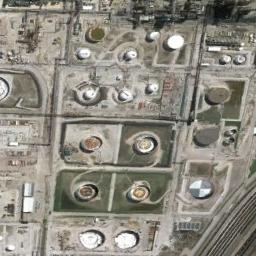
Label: storage_tank